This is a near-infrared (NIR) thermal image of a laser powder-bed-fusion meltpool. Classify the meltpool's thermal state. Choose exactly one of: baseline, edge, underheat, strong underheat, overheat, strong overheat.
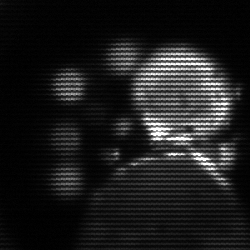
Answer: edge